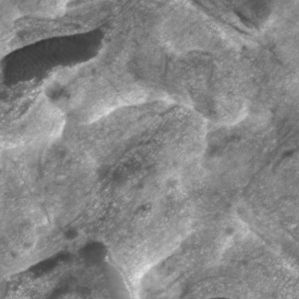
Label: non_frost